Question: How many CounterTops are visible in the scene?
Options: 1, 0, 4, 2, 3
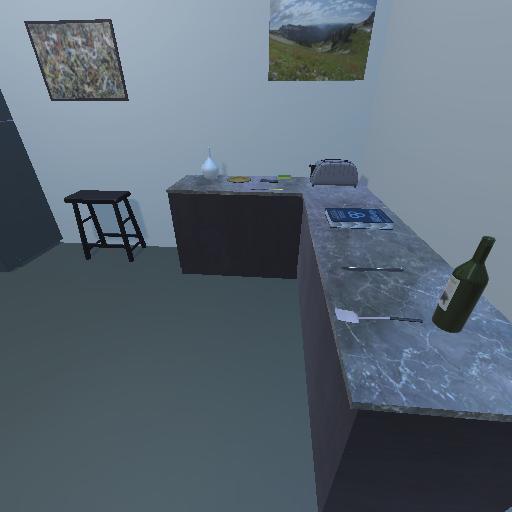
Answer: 1